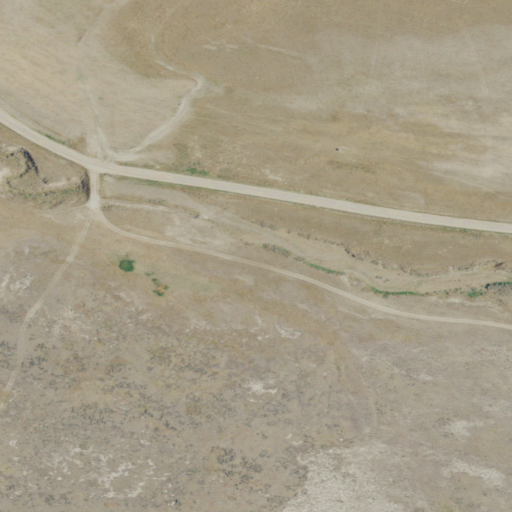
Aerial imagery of valley in Montana named Coal Mine Coulee containing grassland and shrub